Interaction volume radius: 5 \u00c5
Interaction volume height: 15 \u00c5
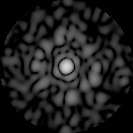
Disorder parameter: 0.7981